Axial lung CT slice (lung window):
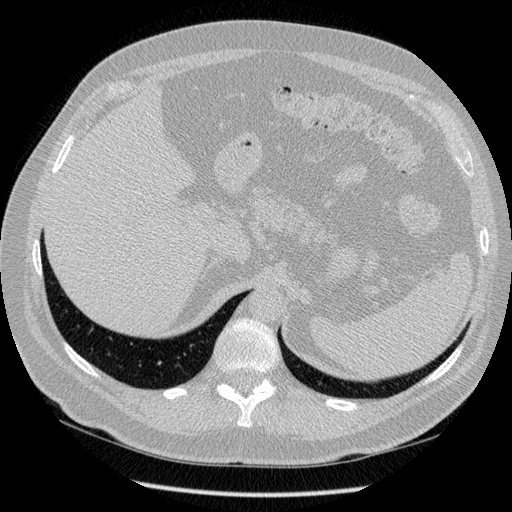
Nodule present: no